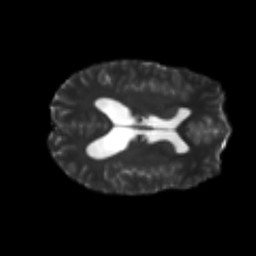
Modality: T2w
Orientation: axial
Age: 20
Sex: male
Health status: healthy
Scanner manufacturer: philips
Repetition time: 7.39 s
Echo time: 0.08599 s